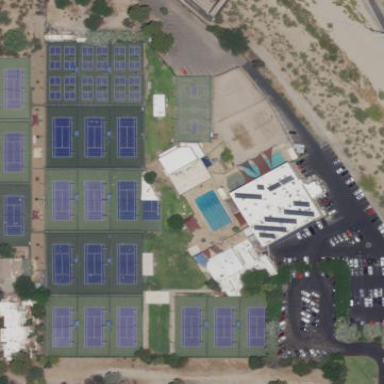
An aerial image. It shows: Sports centre featuring tennis facilities.